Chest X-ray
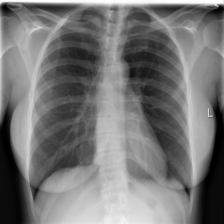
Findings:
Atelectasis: negative
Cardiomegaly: negative
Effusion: negative
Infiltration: negative
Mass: negative
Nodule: negative
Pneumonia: negative
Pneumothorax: negative
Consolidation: negative
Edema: negative
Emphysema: negative
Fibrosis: negative
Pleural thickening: negative
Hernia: negative